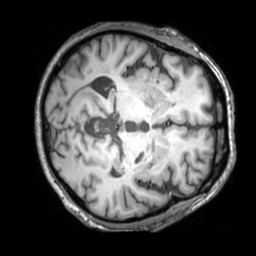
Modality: T1w
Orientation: axial
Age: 69
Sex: male
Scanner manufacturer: philips
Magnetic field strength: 3 T
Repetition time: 0.009893 s
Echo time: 0.004604 s